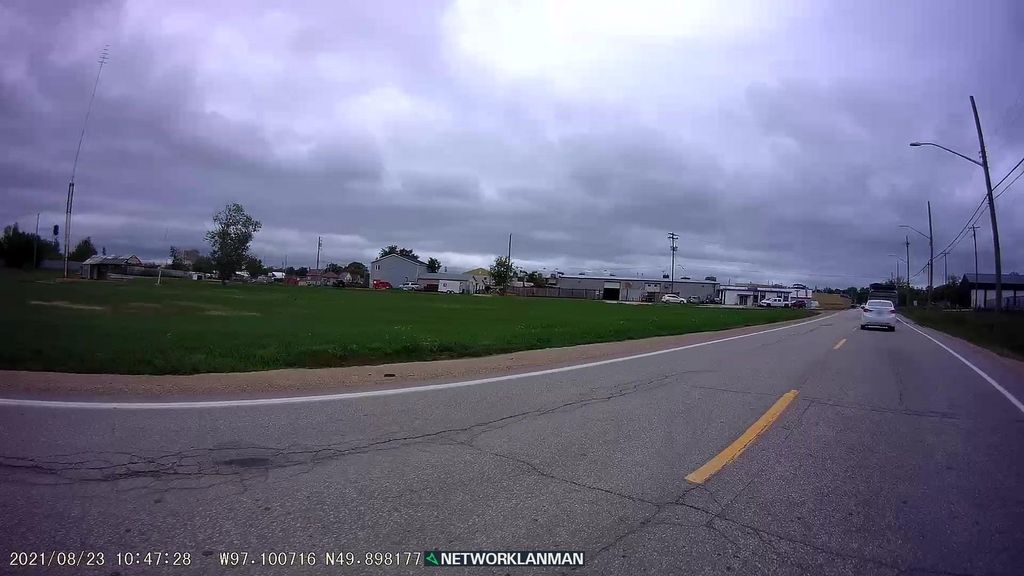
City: winnipeg